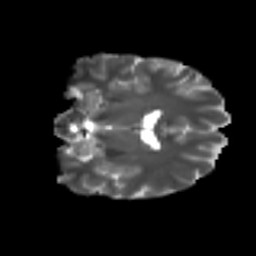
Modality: T2w
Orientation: coronal
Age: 22
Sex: female
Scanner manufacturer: ge
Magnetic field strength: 3 T
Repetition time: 7.8 s
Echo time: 0.0606 s